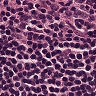
Metastatic tissue present: no